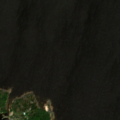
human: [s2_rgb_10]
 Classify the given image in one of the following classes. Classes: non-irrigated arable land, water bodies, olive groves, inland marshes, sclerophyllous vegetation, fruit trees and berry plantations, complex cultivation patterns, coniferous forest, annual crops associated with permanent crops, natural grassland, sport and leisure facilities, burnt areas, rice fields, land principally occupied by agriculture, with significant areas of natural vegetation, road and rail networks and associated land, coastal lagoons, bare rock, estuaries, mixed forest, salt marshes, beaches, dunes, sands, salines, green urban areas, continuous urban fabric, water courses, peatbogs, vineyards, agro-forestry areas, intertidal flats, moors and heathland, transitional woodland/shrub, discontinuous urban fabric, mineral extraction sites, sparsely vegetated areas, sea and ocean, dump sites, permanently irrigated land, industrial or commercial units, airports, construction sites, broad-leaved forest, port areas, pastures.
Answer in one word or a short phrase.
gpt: mixed forest, sea and ocean